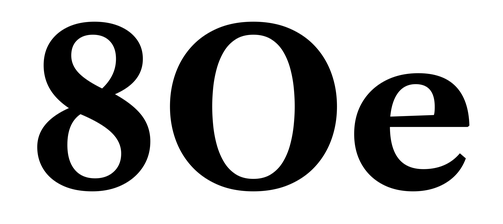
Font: LibreCaslonText_Bold